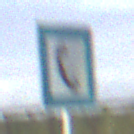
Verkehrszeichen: Fernsprecher
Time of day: MorningAfternoon
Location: Outdoor (Suburban)
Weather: PartlyCloudy
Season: NotSpecified
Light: Natural